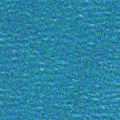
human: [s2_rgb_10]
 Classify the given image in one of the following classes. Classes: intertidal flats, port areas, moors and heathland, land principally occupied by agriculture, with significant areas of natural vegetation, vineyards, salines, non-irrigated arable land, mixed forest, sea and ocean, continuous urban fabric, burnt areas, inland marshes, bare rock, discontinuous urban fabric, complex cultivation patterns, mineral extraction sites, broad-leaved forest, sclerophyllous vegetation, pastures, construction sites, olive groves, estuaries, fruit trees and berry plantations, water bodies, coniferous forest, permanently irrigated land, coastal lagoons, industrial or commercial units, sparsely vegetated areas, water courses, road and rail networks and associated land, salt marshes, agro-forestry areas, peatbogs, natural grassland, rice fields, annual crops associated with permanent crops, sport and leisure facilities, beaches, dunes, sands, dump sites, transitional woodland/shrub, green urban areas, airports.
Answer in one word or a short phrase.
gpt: sea and ocean